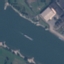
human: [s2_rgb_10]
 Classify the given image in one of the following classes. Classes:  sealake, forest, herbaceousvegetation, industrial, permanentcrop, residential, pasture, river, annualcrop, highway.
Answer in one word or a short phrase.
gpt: River